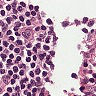
Metastatic tissue present: no